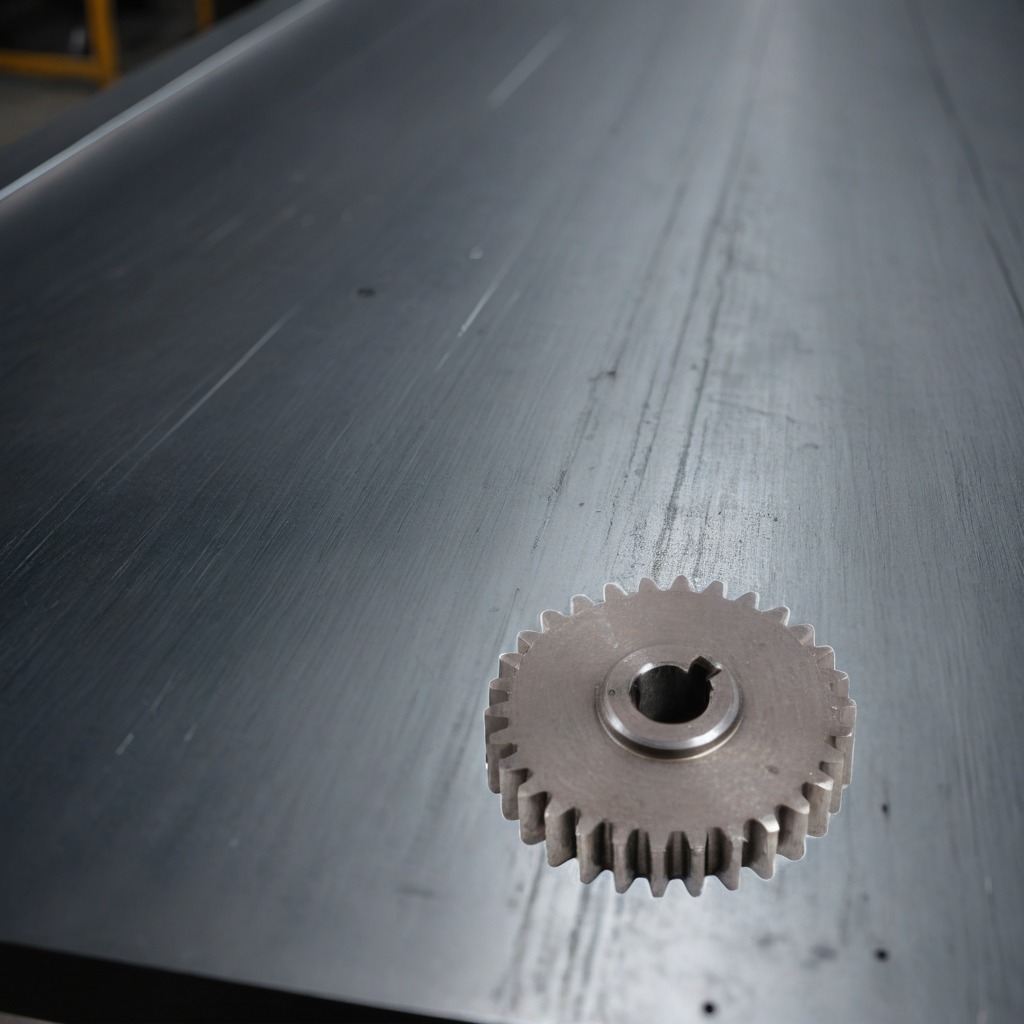
A steel gear with teeth is lying on the cold steel table in a mining workshop.